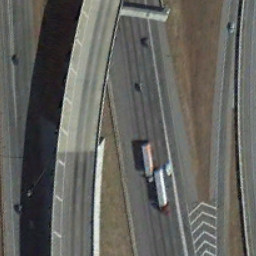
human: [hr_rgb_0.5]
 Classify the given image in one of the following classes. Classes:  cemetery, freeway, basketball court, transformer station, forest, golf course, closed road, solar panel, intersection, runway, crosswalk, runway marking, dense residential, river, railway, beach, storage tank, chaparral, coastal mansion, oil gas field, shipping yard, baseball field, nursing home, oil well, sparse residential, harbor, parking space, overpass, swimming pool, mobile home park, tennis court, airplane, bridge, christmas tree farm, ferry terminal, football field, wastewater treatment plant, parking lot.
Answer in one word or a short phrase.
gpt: overpass